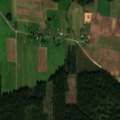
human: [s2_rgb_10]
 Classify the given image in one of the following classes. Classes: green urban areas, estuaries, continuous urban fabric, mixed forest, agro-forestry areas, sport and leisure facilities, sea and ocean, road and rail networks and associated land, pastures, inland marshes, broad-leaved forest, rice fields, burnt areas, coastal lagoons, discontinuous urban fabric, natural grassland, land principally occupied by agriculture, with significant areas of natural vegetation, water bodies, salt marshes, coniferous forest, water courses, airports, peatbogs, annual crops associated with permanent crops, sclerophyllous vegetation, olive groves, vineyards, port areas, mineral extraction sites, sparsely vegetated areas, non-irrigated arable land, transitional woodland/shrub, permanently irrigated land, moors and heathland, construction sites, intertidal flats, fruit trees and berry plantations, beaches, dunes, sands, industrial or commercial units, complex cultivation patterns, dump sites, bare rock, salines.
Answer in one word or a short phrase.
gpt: non-irrigated arable land, complex cultivation patterns, broad-leaved forest, coniferous forest, mixed forest, transitional woodland/shrub